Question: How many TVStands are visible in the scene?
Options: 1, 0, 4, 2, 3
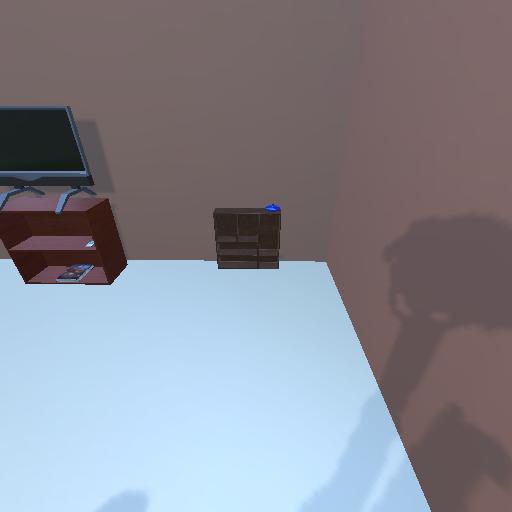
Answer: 1